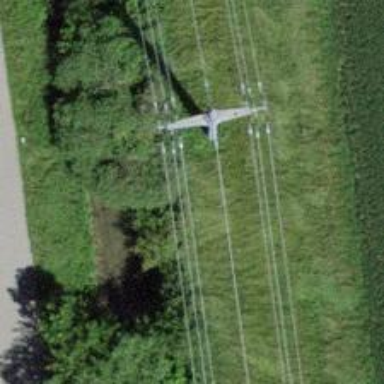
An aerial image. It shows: Power line is depicted.